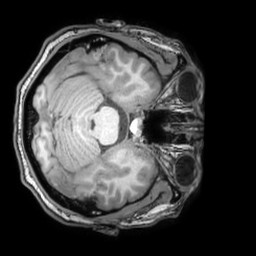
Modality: T1w
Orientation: axial
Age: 24
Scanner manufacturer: philips
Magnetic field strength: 3 T
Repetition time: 0.007 s
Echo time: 0.003501 s